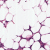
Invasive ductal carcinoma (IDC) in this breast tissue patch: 0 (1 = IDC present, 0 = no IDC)